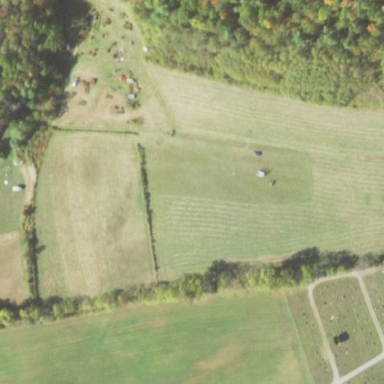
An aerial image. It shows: Paintball pitch for sport and leisure land.